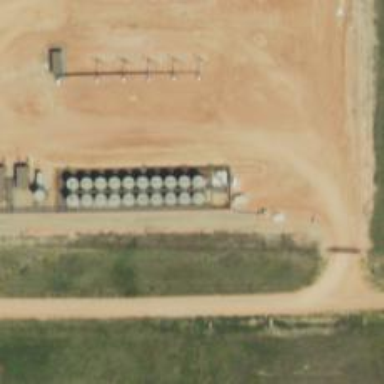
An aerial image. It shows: Storage tank with man-made structure.